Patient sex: M
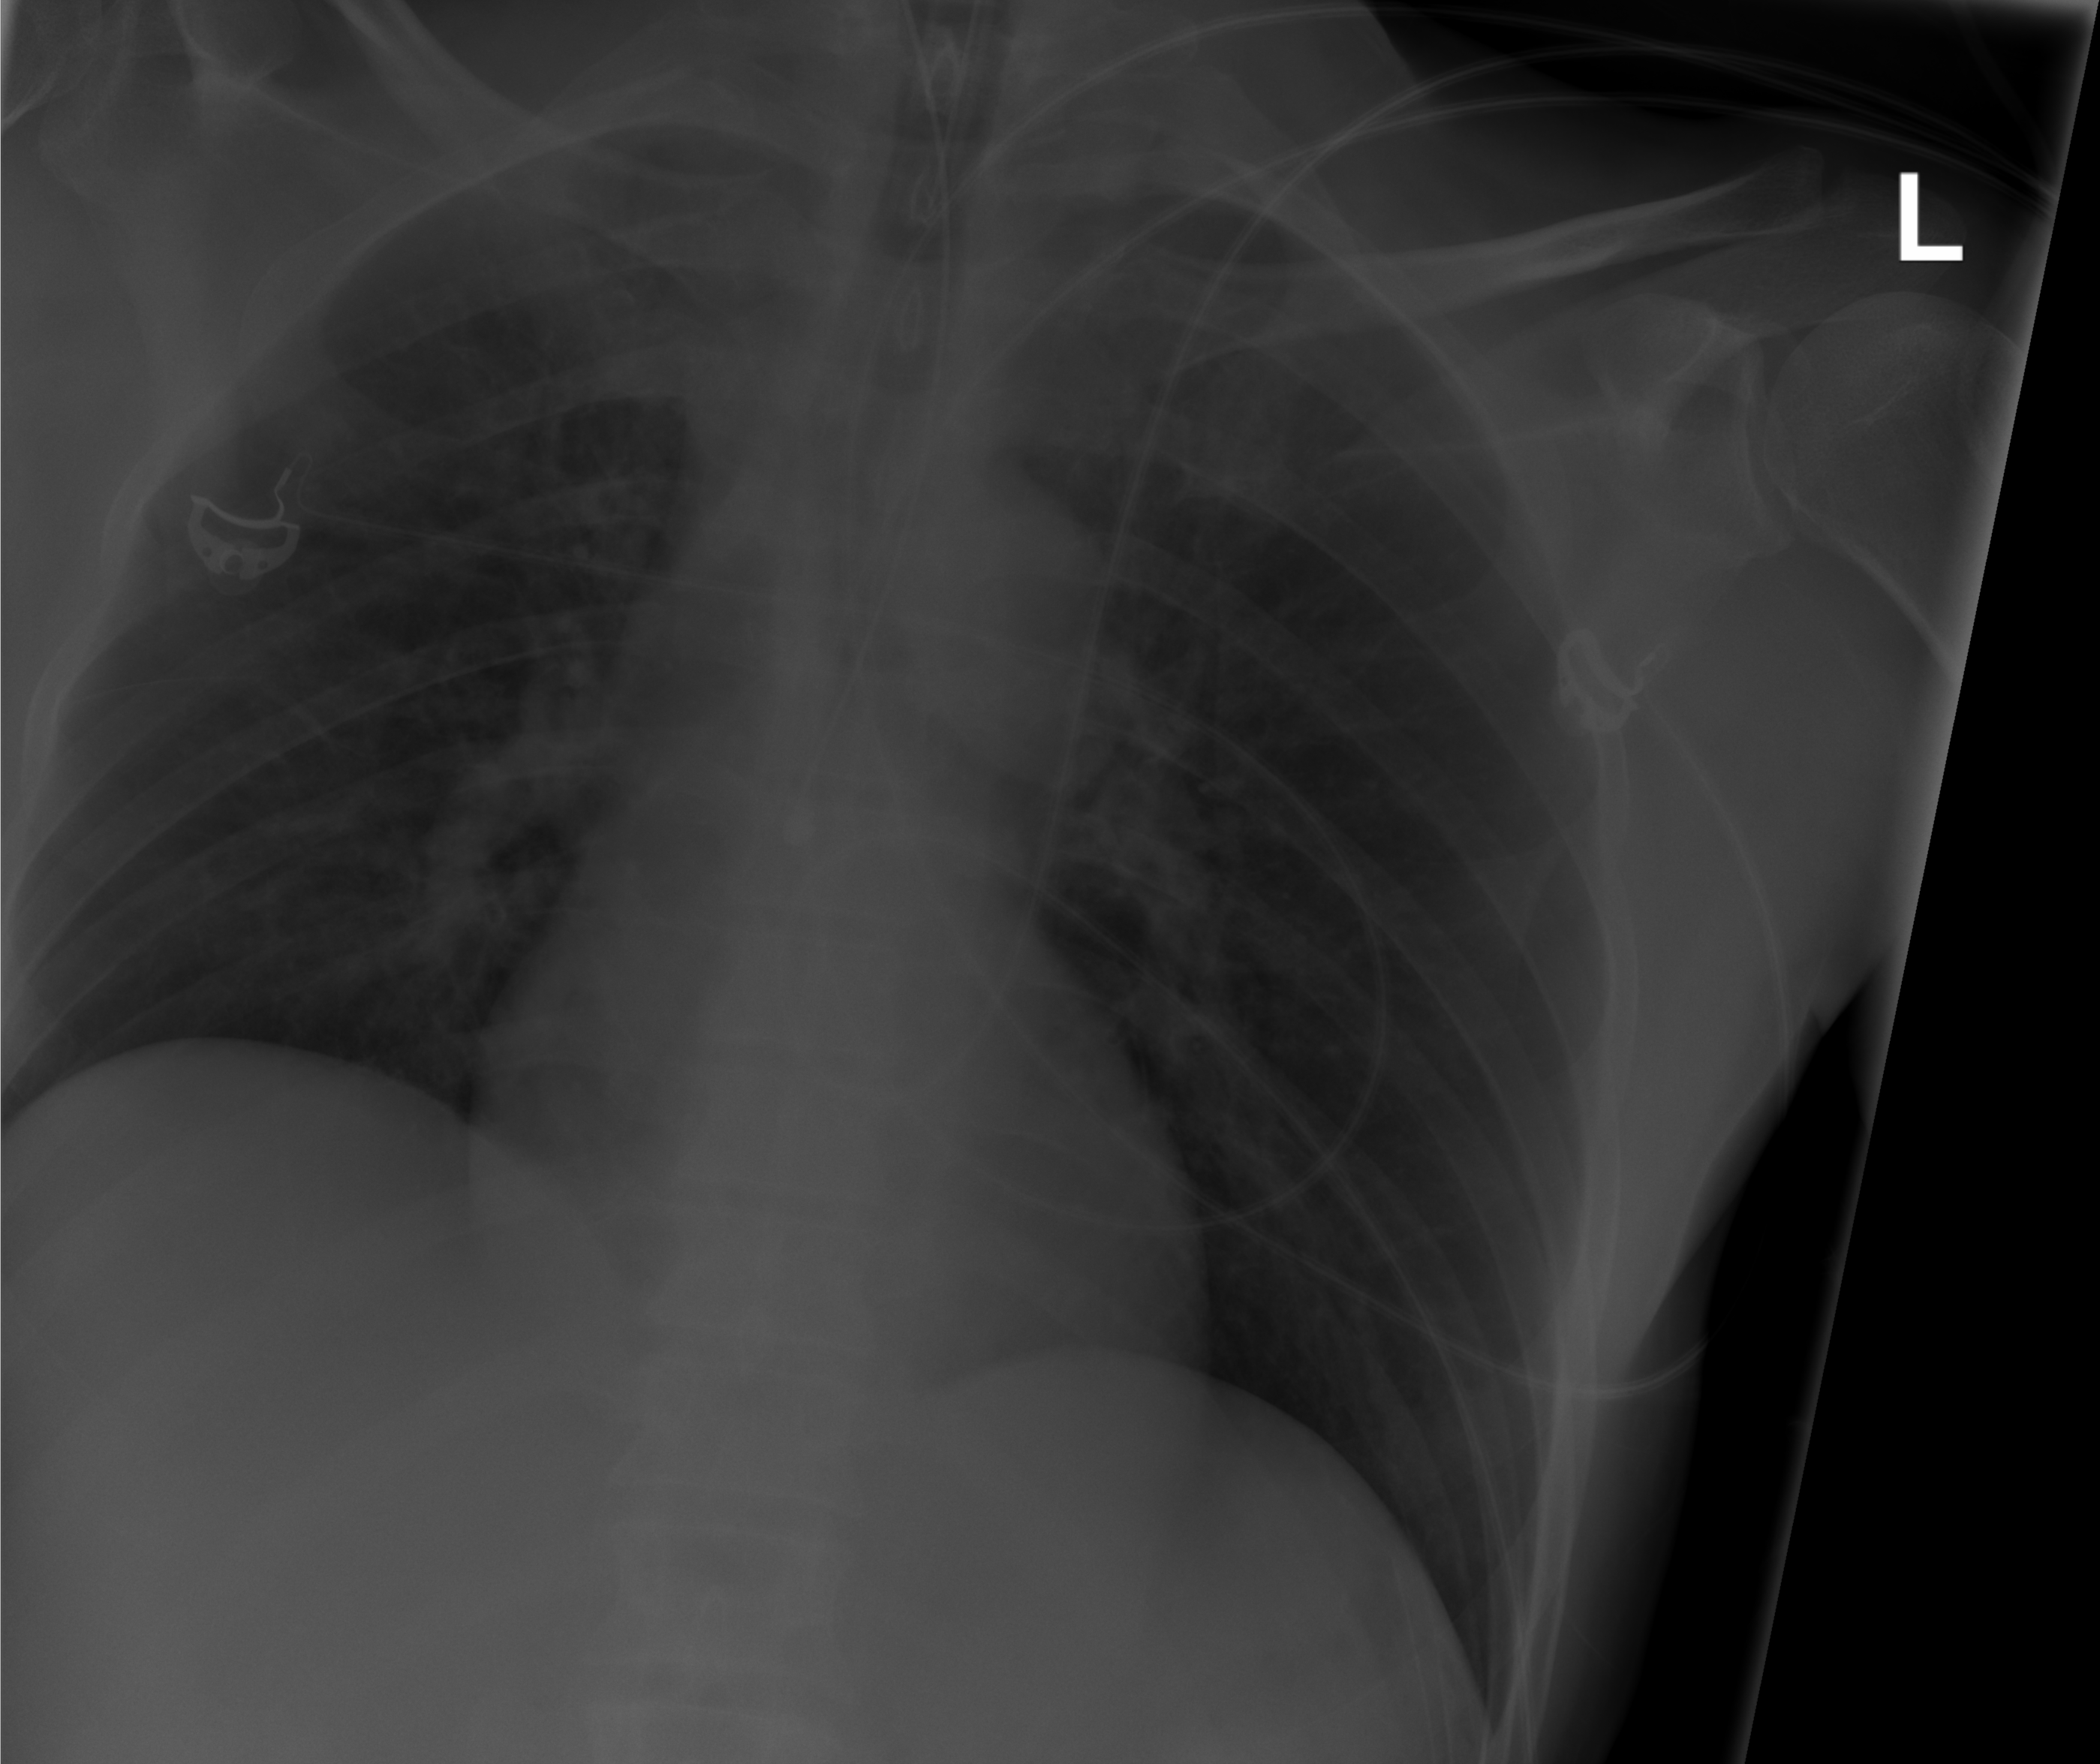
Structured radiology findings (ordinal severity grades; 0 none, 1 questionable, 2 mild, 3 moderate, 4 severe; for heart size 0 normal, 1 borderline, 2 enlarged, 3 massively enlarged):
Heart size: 0
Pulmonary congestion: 0
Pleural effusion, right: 0
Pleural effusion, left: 0
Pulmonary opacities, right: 2
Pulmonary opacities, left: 0
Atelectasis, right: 1
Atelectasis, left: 0